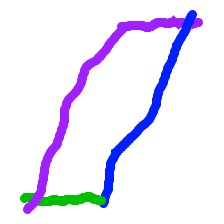
Shape: parallelogram